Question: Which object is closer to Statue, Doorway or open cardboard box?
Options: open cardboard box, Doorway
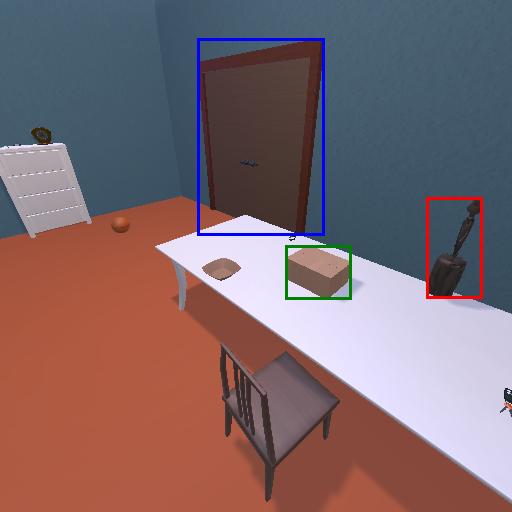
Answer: open cardboard box